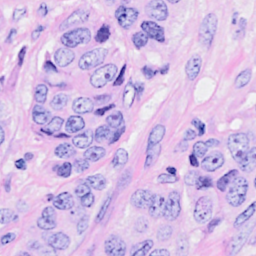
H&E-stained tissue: Breast